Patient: sex F, age 31
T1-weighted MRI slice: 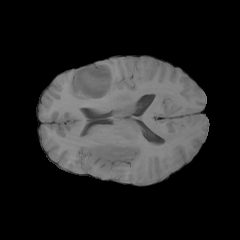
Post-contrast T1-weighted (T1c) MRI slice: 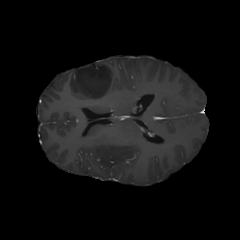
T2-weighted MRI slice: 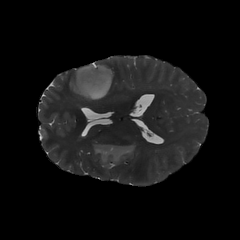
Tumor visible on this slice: yes
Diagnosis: Astrocytoma, IDH-mutant
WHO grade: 2